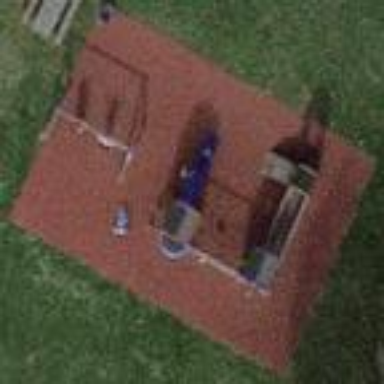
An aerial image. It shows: Playground area for leisure activities on the land.